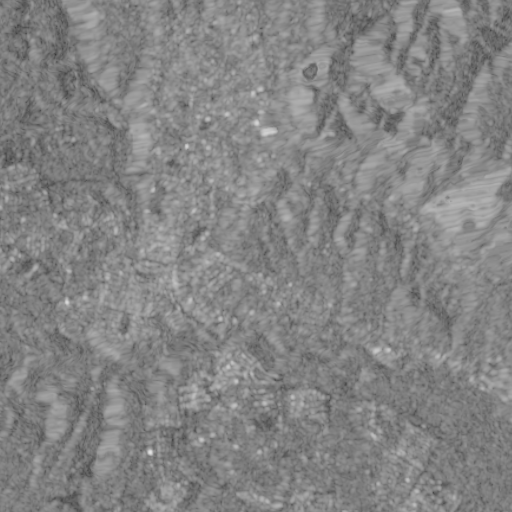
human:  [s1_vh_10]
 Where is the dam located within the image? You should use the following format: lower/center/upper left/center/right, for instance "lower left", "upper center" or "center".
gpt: The dam is located in the lower left of the image.
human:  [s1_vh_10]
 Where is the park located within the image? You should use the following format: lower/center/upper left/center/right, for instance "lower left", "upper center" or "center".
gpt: The park is located in the center left of the image.
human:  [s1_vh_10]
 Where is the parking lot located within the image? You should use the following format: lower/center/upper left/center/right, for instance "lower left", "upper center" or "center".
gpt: The parking lot is located in the center of the image.
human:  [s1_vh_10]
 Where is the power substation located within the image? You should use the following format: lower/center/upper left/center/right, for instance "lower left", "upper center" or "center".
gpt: The power substation is located in the lower left of the image.
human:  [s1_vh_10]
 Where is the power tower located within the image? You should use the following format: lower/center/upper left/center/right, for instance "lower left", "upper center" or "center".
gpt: The power tower is located in the lower left of the image.
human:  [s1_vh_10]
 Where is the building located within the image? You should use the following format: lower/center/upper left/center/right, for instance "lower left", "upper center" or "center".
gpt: There is no building in the image.

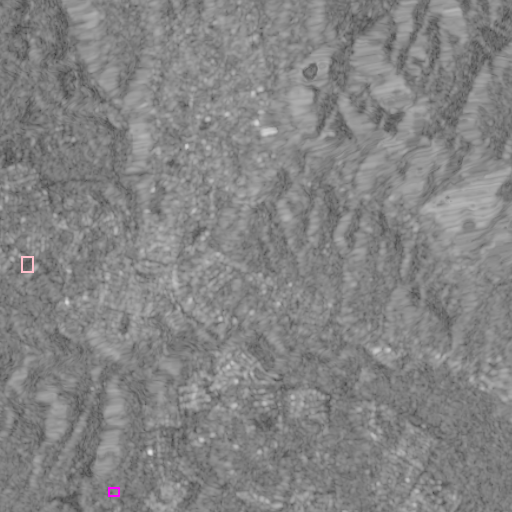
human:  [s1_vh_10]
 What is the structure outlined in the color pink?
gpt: The structure outlined in pink is a park.
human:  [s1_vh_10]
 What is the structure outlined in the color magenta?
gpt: The structure outlined in magenta is a power substation.
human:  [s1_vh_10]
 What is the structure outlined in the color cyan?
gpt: There is no cyan outline.